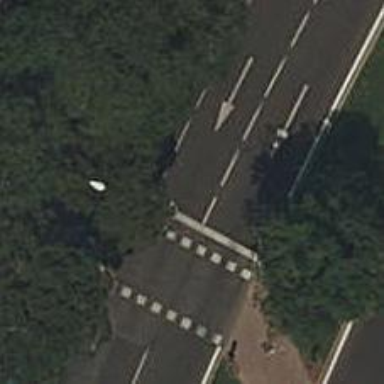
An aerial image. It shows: Road with traffic signals.